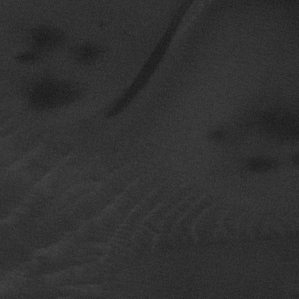
Label: frost